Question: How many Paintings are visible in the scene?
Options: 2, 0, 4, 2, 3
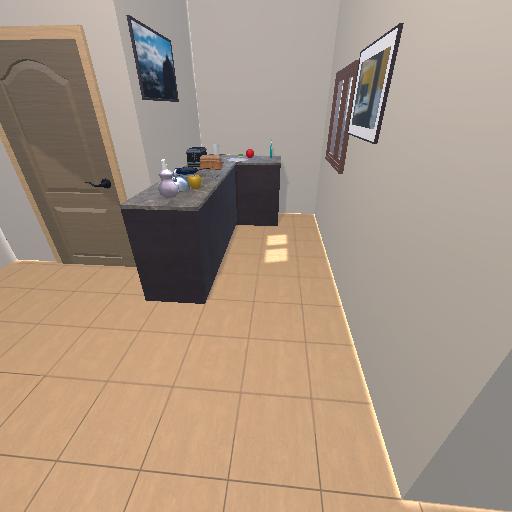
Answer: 2